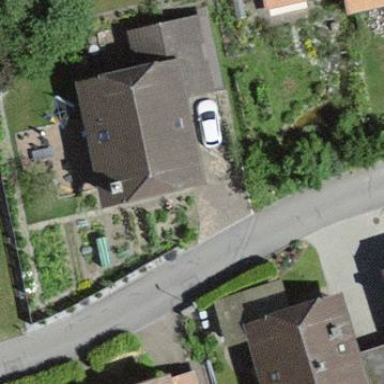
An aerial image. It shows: Residential building with half-hipped roof shape.